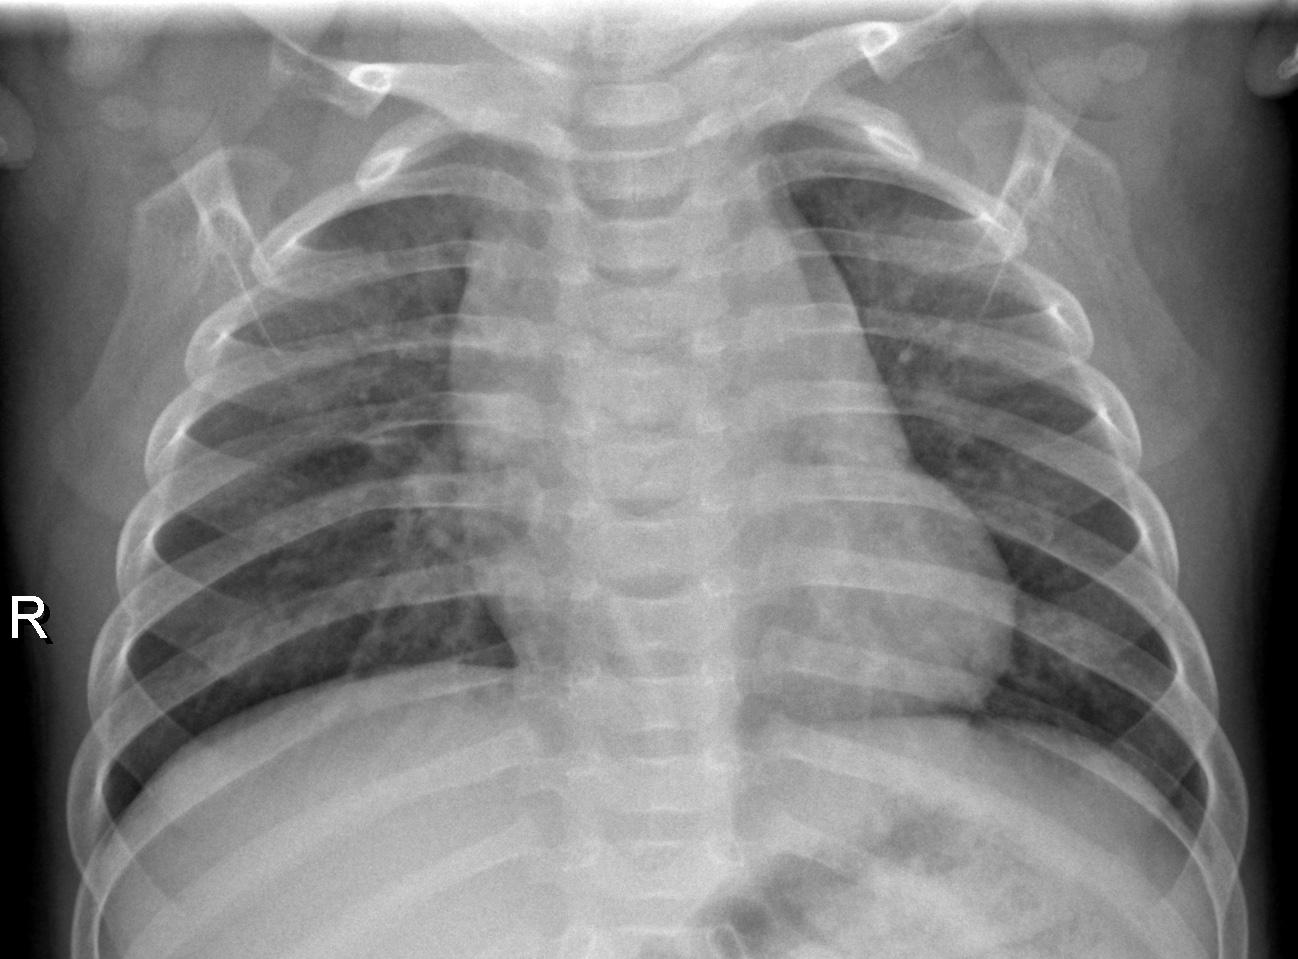
Diagnosis: NORMAL